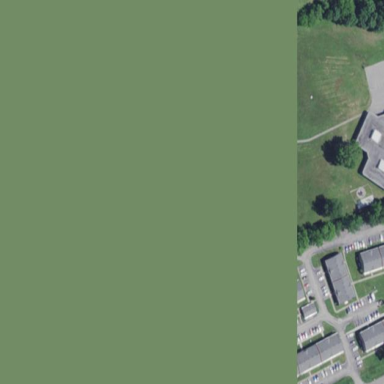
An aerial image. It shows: Park.